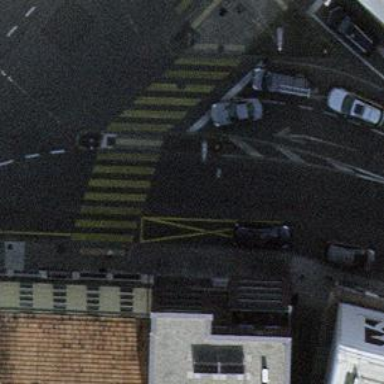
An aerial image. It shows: Road crossing with traffic signals and central island.